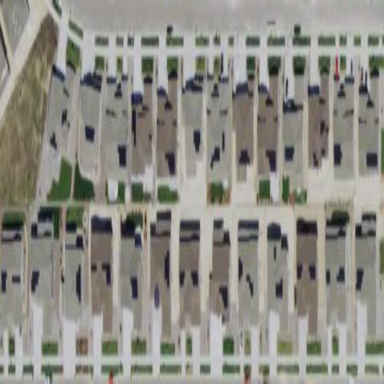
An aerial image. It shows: Single-family residential area.